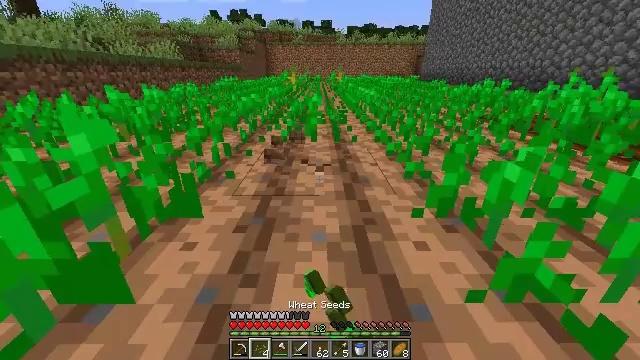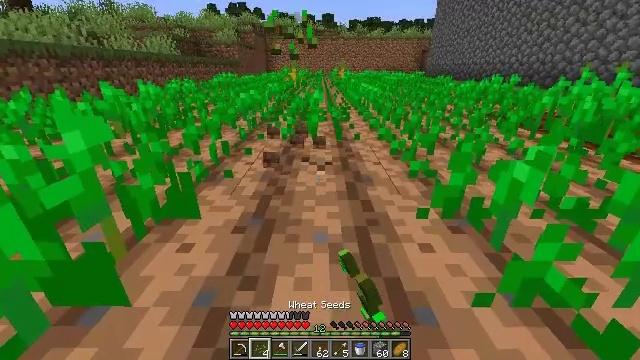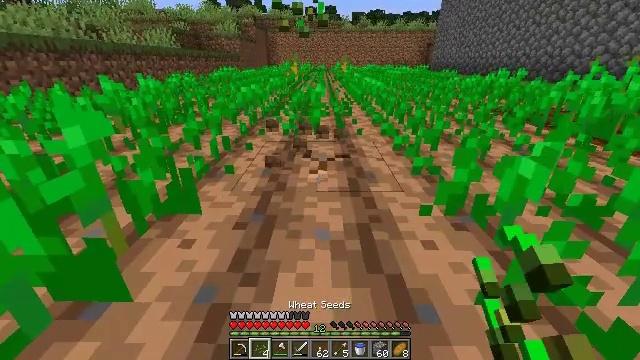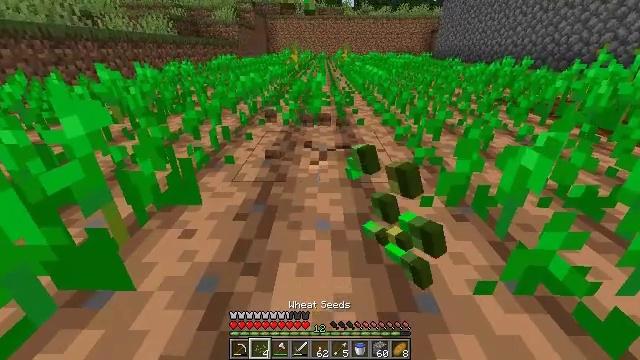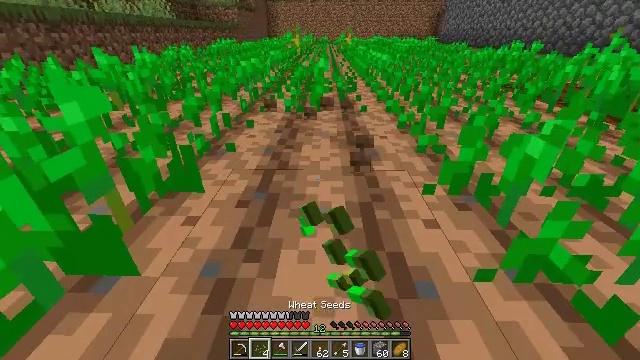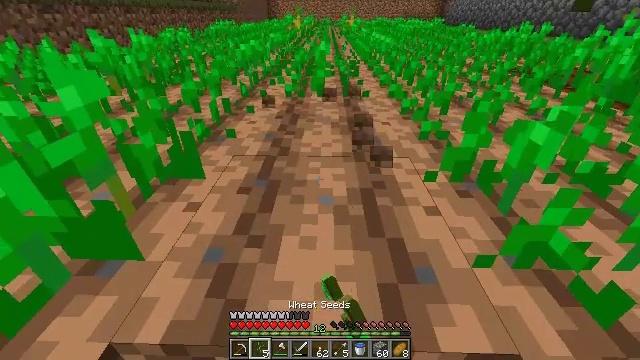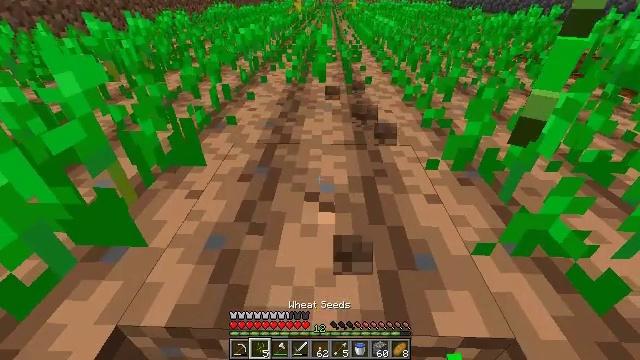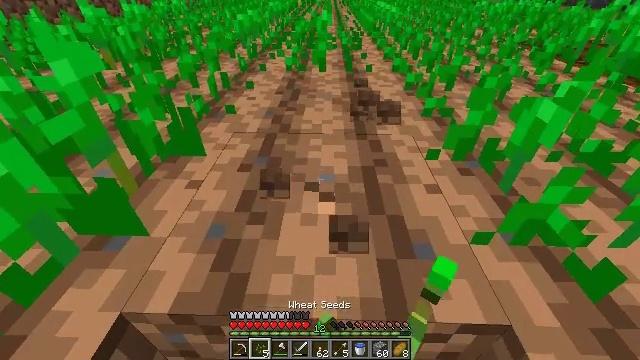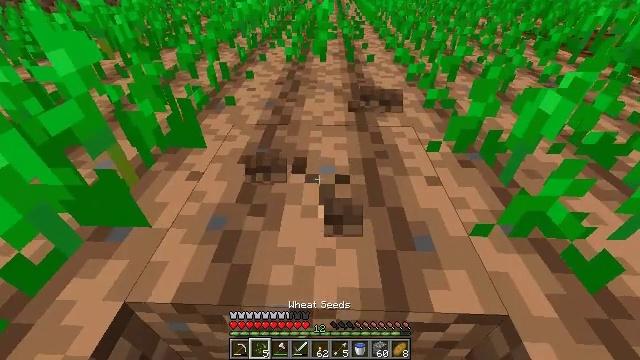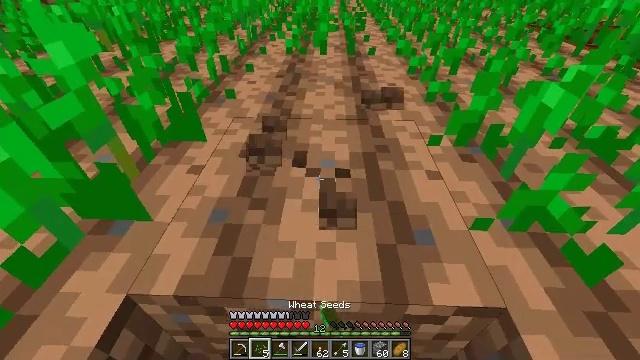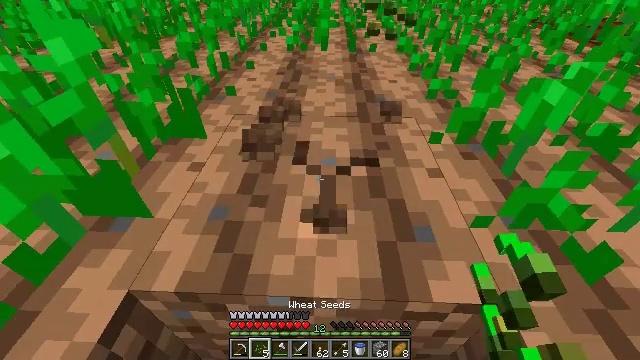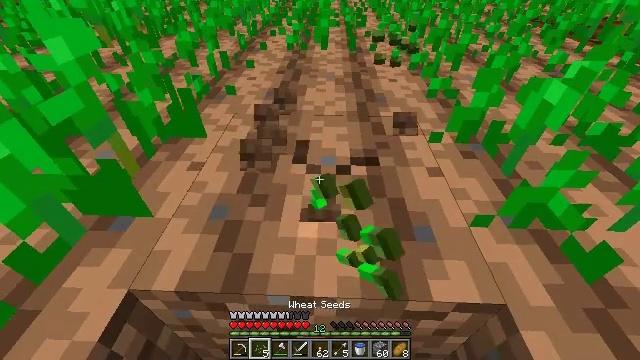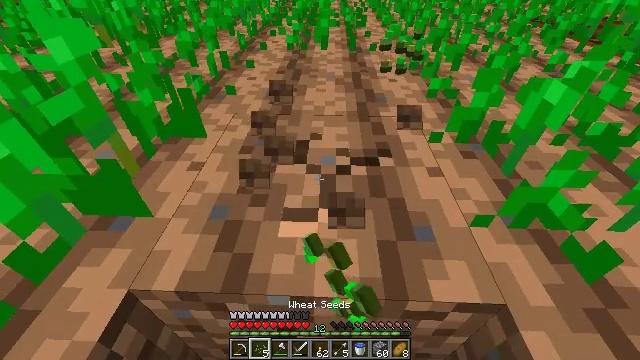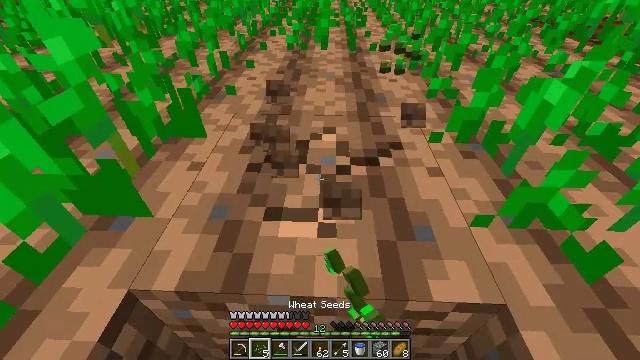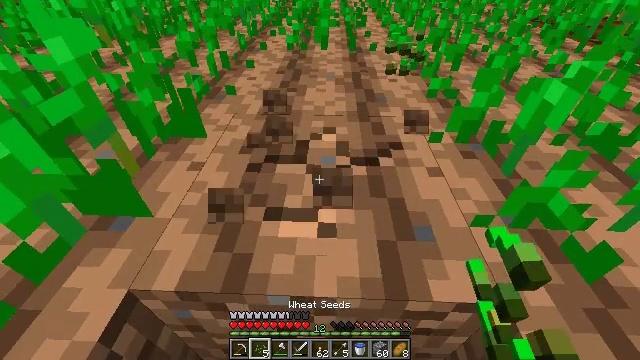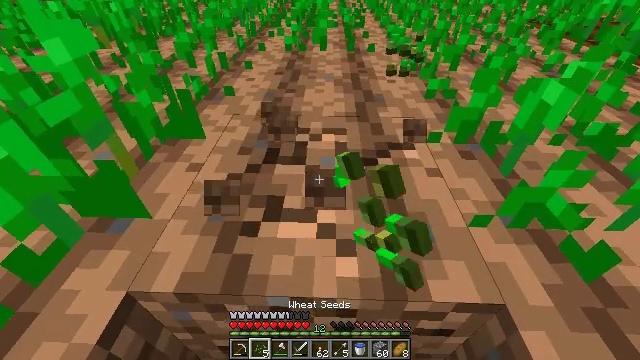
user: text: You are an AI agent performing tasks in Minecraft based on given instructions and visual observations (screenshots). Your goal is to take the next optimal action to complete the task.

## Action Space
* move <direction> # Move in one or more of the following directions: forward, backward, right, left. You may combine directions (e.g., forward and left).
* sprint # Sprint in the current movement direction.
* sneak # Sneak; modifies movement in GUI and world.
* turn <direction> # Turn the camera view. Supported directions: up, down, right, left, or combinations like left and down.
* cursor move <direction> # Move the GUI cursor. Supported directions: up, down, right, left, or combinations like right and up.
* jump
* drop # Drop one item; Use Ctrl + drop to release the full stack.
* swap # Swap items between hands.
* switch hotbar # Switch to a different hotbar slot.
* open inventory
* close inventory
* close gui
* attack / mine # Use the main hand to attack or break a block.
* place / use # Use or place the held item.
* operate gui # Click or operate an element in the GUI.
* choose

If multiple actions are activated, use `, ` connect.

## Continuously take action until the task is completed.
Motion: motion action
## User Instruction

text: Mine the farmland block.
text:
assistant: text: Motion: attack / mine
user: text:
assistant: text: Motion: attack / mine
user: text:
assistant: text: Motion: turn down, attack / mine
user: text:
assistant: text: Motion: turn down, attack / mine
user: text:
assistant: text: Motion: turn down, attack / mine
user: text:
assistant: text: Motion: turn down, attack / mine
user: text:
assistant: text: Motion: turn down, attack / mine
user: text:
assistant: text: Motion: turn down, attack / mine
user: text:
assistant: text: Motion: turn down, attack / mine
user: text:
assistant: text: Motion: attack / mine
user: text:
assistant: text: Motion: attack / mine
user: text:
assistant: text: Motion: attack / mine
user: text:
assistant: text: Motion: attack / mine
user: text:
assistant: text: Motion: attack / mine
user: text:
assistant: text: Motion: attack / mine
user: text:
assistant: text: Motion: attack / mine
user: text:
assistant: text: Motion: attack / mine
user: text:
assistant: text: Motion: attack / mine
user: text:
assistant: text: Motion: attack / mine
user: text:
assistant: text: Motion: attack / mine
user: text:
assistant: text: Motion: attack / mine
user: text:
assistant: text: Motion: attack / mine
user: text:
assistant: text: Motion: attack / mine
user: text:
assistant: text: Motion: attack / mine
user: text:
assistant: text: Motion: no_op
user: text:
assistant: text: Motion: no_op
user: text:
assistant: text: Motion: no_op